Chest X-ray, PA view. Patient: 43 years old, sex M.
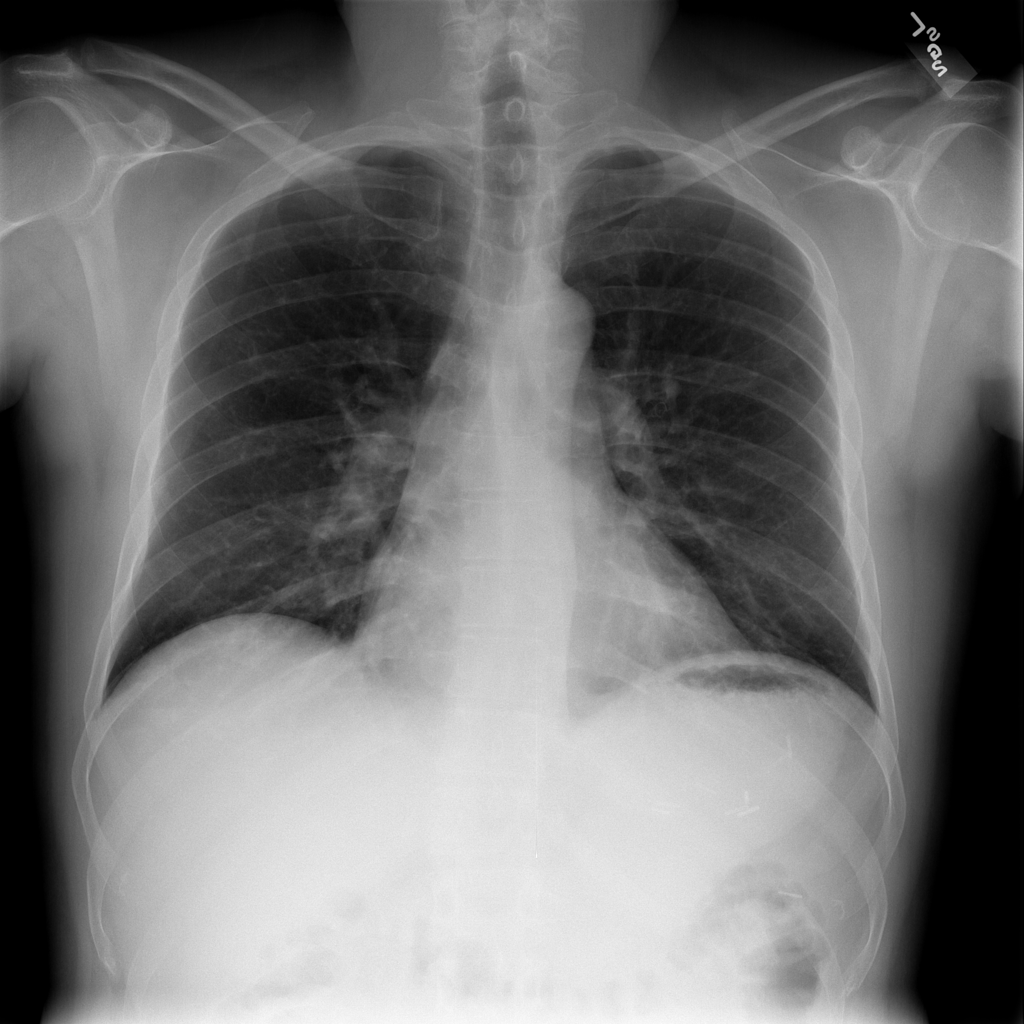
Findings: No Finding